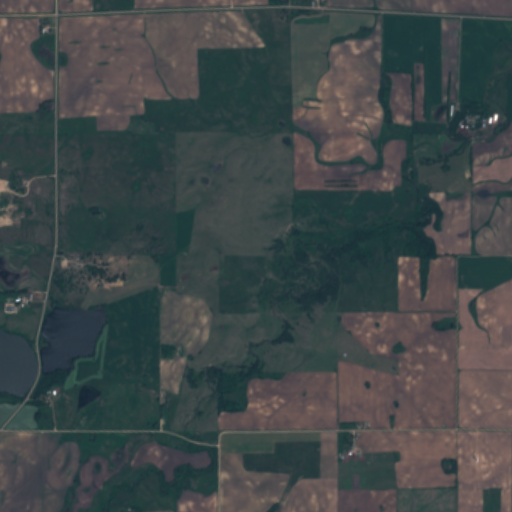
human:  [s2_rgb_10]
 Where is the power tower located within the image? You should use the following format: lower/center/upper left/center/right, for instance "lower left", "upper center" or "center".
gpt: The power tower is located in the lower of the image.
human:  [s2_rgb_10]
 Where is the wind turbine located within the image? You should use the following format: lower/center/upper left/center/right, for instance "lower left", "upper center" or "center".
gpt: The wind turbine is located in the lower right of the image.
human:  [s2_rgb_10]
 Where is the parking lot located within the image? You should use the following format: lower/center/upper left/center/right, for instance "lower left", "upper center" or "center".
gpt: There is no parking lot in the image.